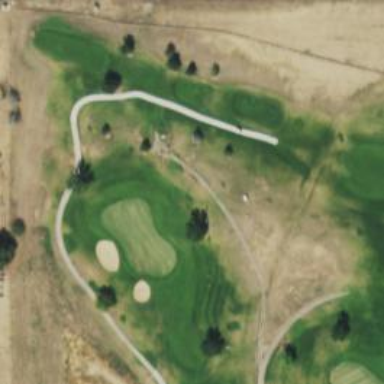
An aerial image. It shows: View of golf hole.